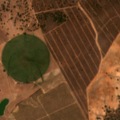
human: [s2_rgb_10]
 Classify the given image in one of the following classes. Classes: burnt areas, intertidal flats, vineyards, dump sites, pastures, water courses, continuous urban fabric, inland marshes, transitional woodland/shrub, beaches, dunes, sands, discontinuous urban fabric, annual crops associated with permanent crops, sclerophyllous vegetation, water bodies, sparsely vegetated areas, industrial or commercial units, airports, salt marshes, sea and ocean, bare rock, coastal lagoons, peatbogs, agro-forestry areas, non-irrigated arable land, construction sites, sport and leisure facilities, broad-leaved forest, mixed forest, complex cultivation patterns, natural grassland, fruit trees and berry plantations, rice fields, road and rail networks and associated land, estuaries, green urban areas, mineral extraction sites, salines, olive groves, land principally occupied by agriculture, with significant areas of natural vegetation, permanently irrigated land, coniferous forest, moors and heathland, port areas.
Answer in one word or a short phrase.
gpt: non-irrigated arable land, permanently irrigated land, olive groves, agro-forestry areas, broad-leaved forest, transitional woodland/shrub